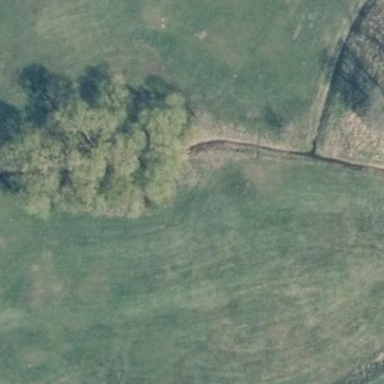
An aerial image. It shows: Beautiful woodland area.